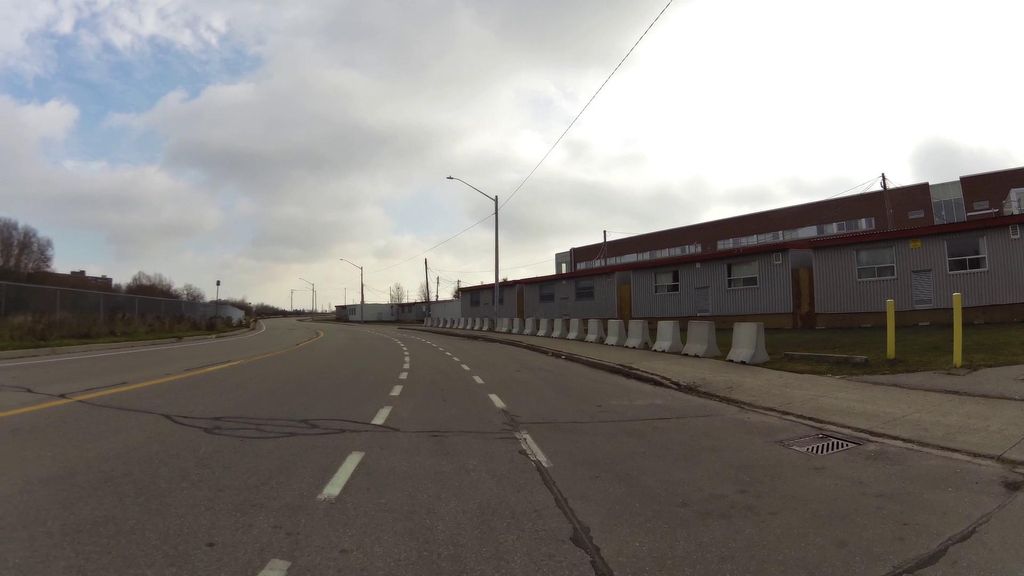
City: kitchener-waterloo